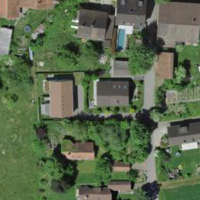
EUNIS habitat code: 55
Species observed at this site:
Clematis vitalba